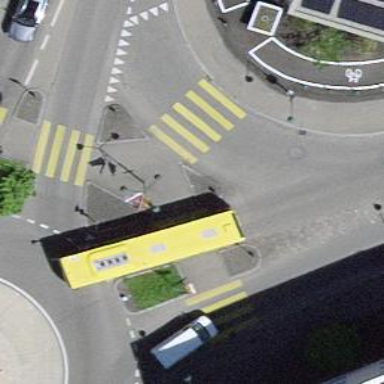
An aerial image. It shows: Zebra crossing on the road.